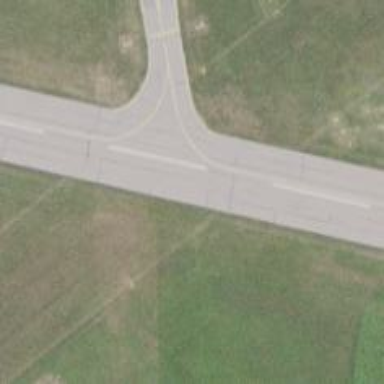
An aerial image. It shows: Asphalt runway at the airport.